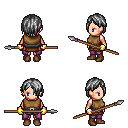
a pixel art fantasy rpg character, female body template, human, light skin, leather chest armor, magenta pants, gray bangs hairstyle, gold gloves, brown shoes, spear, four views (front, back, left, right), 2x2 character sprite sheet, small pixel art, hard edges, no anti-aliasing